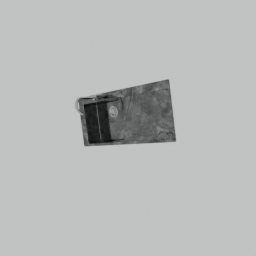
Label: appliances